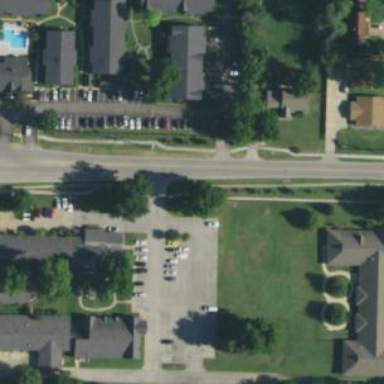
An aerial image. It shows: Tertiary road with separate sidewalks.